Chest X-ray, PA view. Patient: 66 years old, sex F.
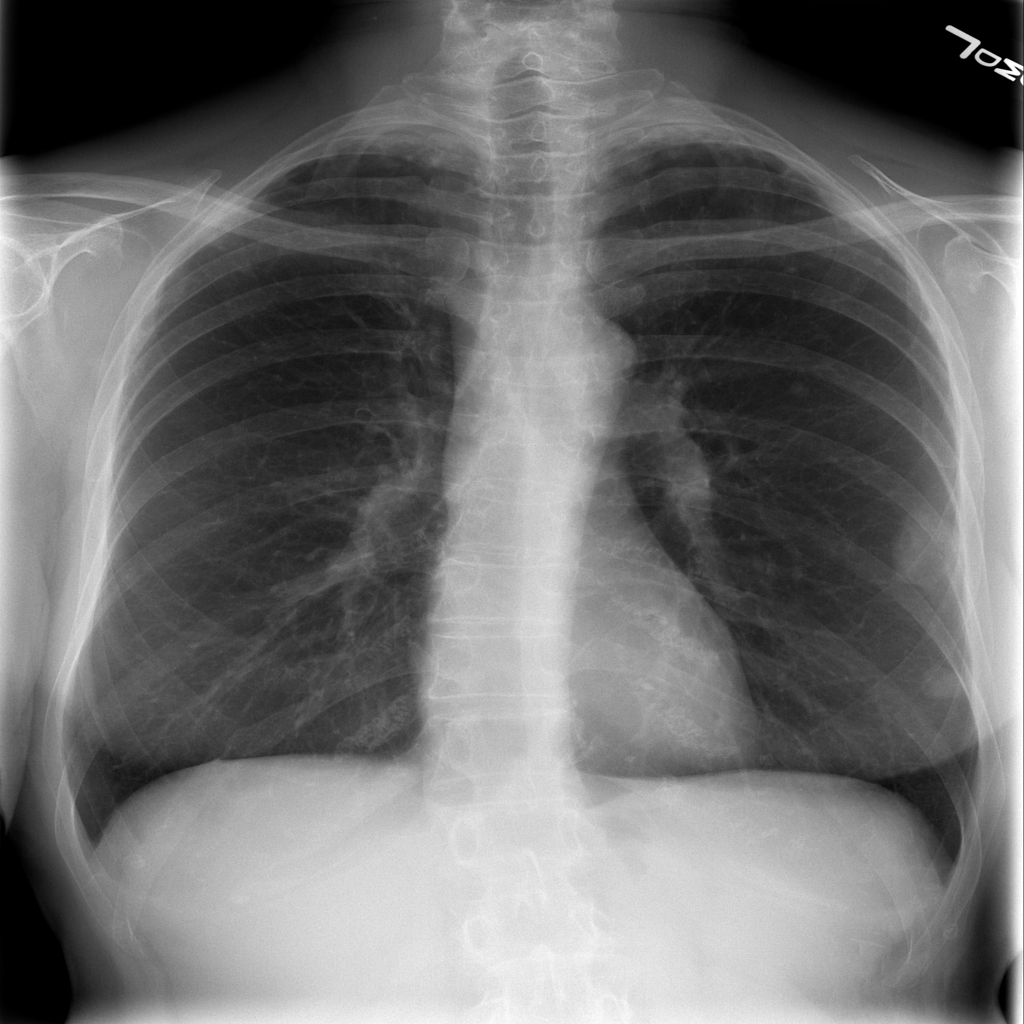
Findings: Nodule